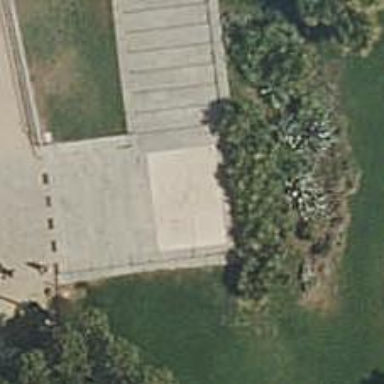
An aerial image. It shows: Set of steps made of paving stones.